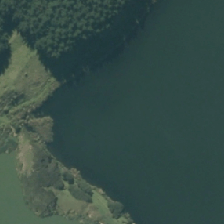
Land cover: lake_pond